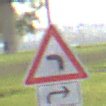
Verkehrszeichen: KurveLinks
Zusatzzeichen unten: RichtungsangabeDurchPfeile5
Umgebung: Outdoor, Suburban
Tageszeit: SunriseSunset
Wetter: PartlyCloudy
Licht: Natural
Jahreszeit: NotSpecified
Kontrast: MediumContrast